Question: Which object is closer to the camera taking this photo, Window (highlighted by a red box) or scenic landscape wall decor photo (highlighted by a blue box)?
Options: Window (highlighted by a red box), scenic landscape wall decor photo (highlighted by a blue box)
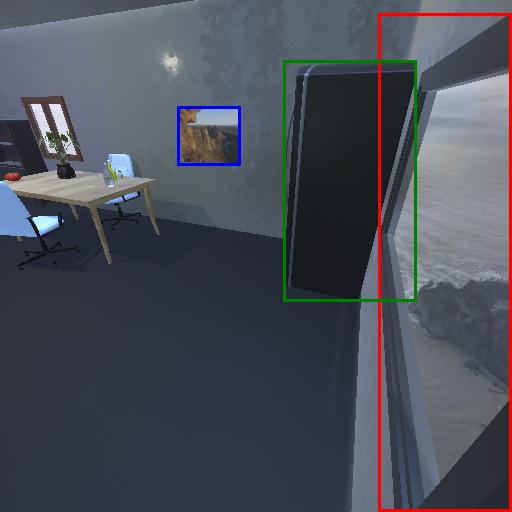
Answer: Window (highlighted by a red box)